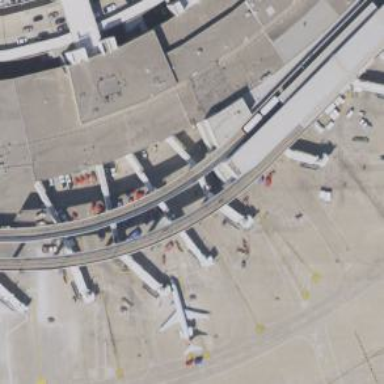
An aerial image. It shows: Airport gate.